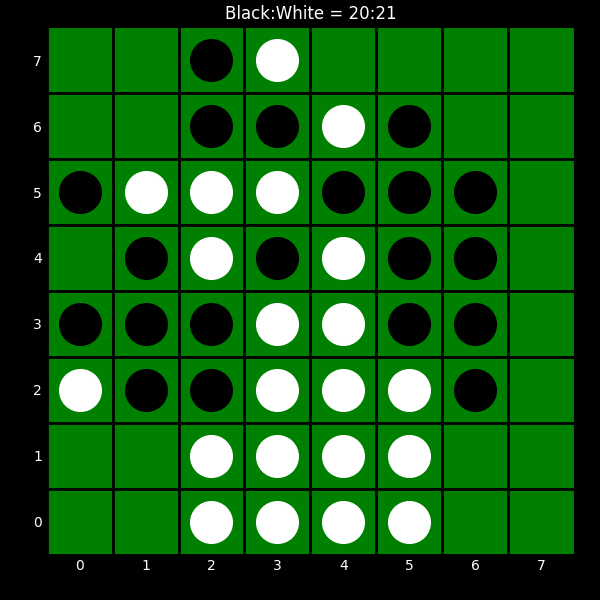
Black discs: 20
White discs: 21